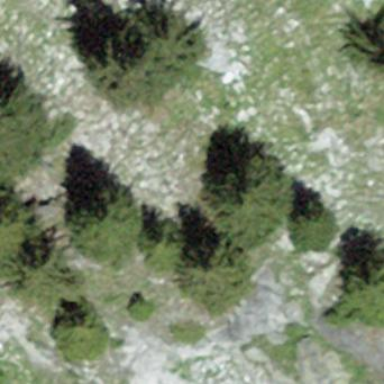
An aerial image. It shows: Forest with mixed types of leaves.